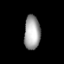
Tissue: lung
Cell type: Fibroblasts
Senescence score: 0.7232
Nuclear area (px): 533
Mean DAPI intensity: 163.448